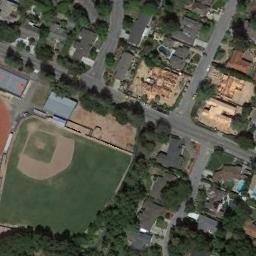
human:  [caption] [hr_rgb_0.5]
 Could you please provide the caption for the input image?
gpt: A baseball diamond is surrounded by many buildings and trees .

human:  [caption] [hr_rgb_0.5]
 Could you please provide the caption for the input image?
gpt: Many buildings are next to  the baseball diamond .

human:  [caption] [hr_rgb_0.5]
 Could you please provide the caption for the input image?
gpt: There is a baseball diamond in the grass surrounded by the houses .

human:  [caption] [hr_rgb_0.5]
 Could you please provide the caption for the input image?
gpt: In the picture there is a baseball field and a parking lot .

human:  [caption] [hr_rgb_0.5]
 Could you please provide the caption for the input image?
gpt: A baseball diamond surrounded by some trees and the residential area around it .